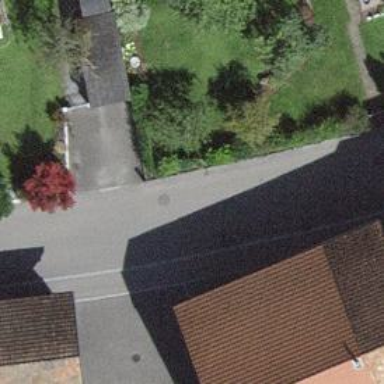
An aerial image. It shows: Residential road with asphalt surface.